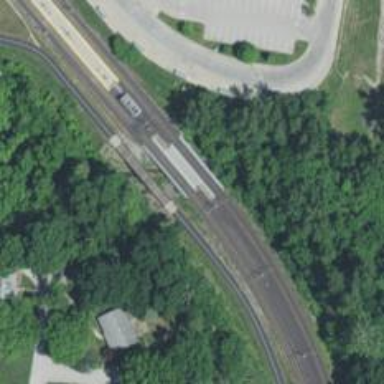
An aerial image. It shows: Light rail bridge with electrified contact line.